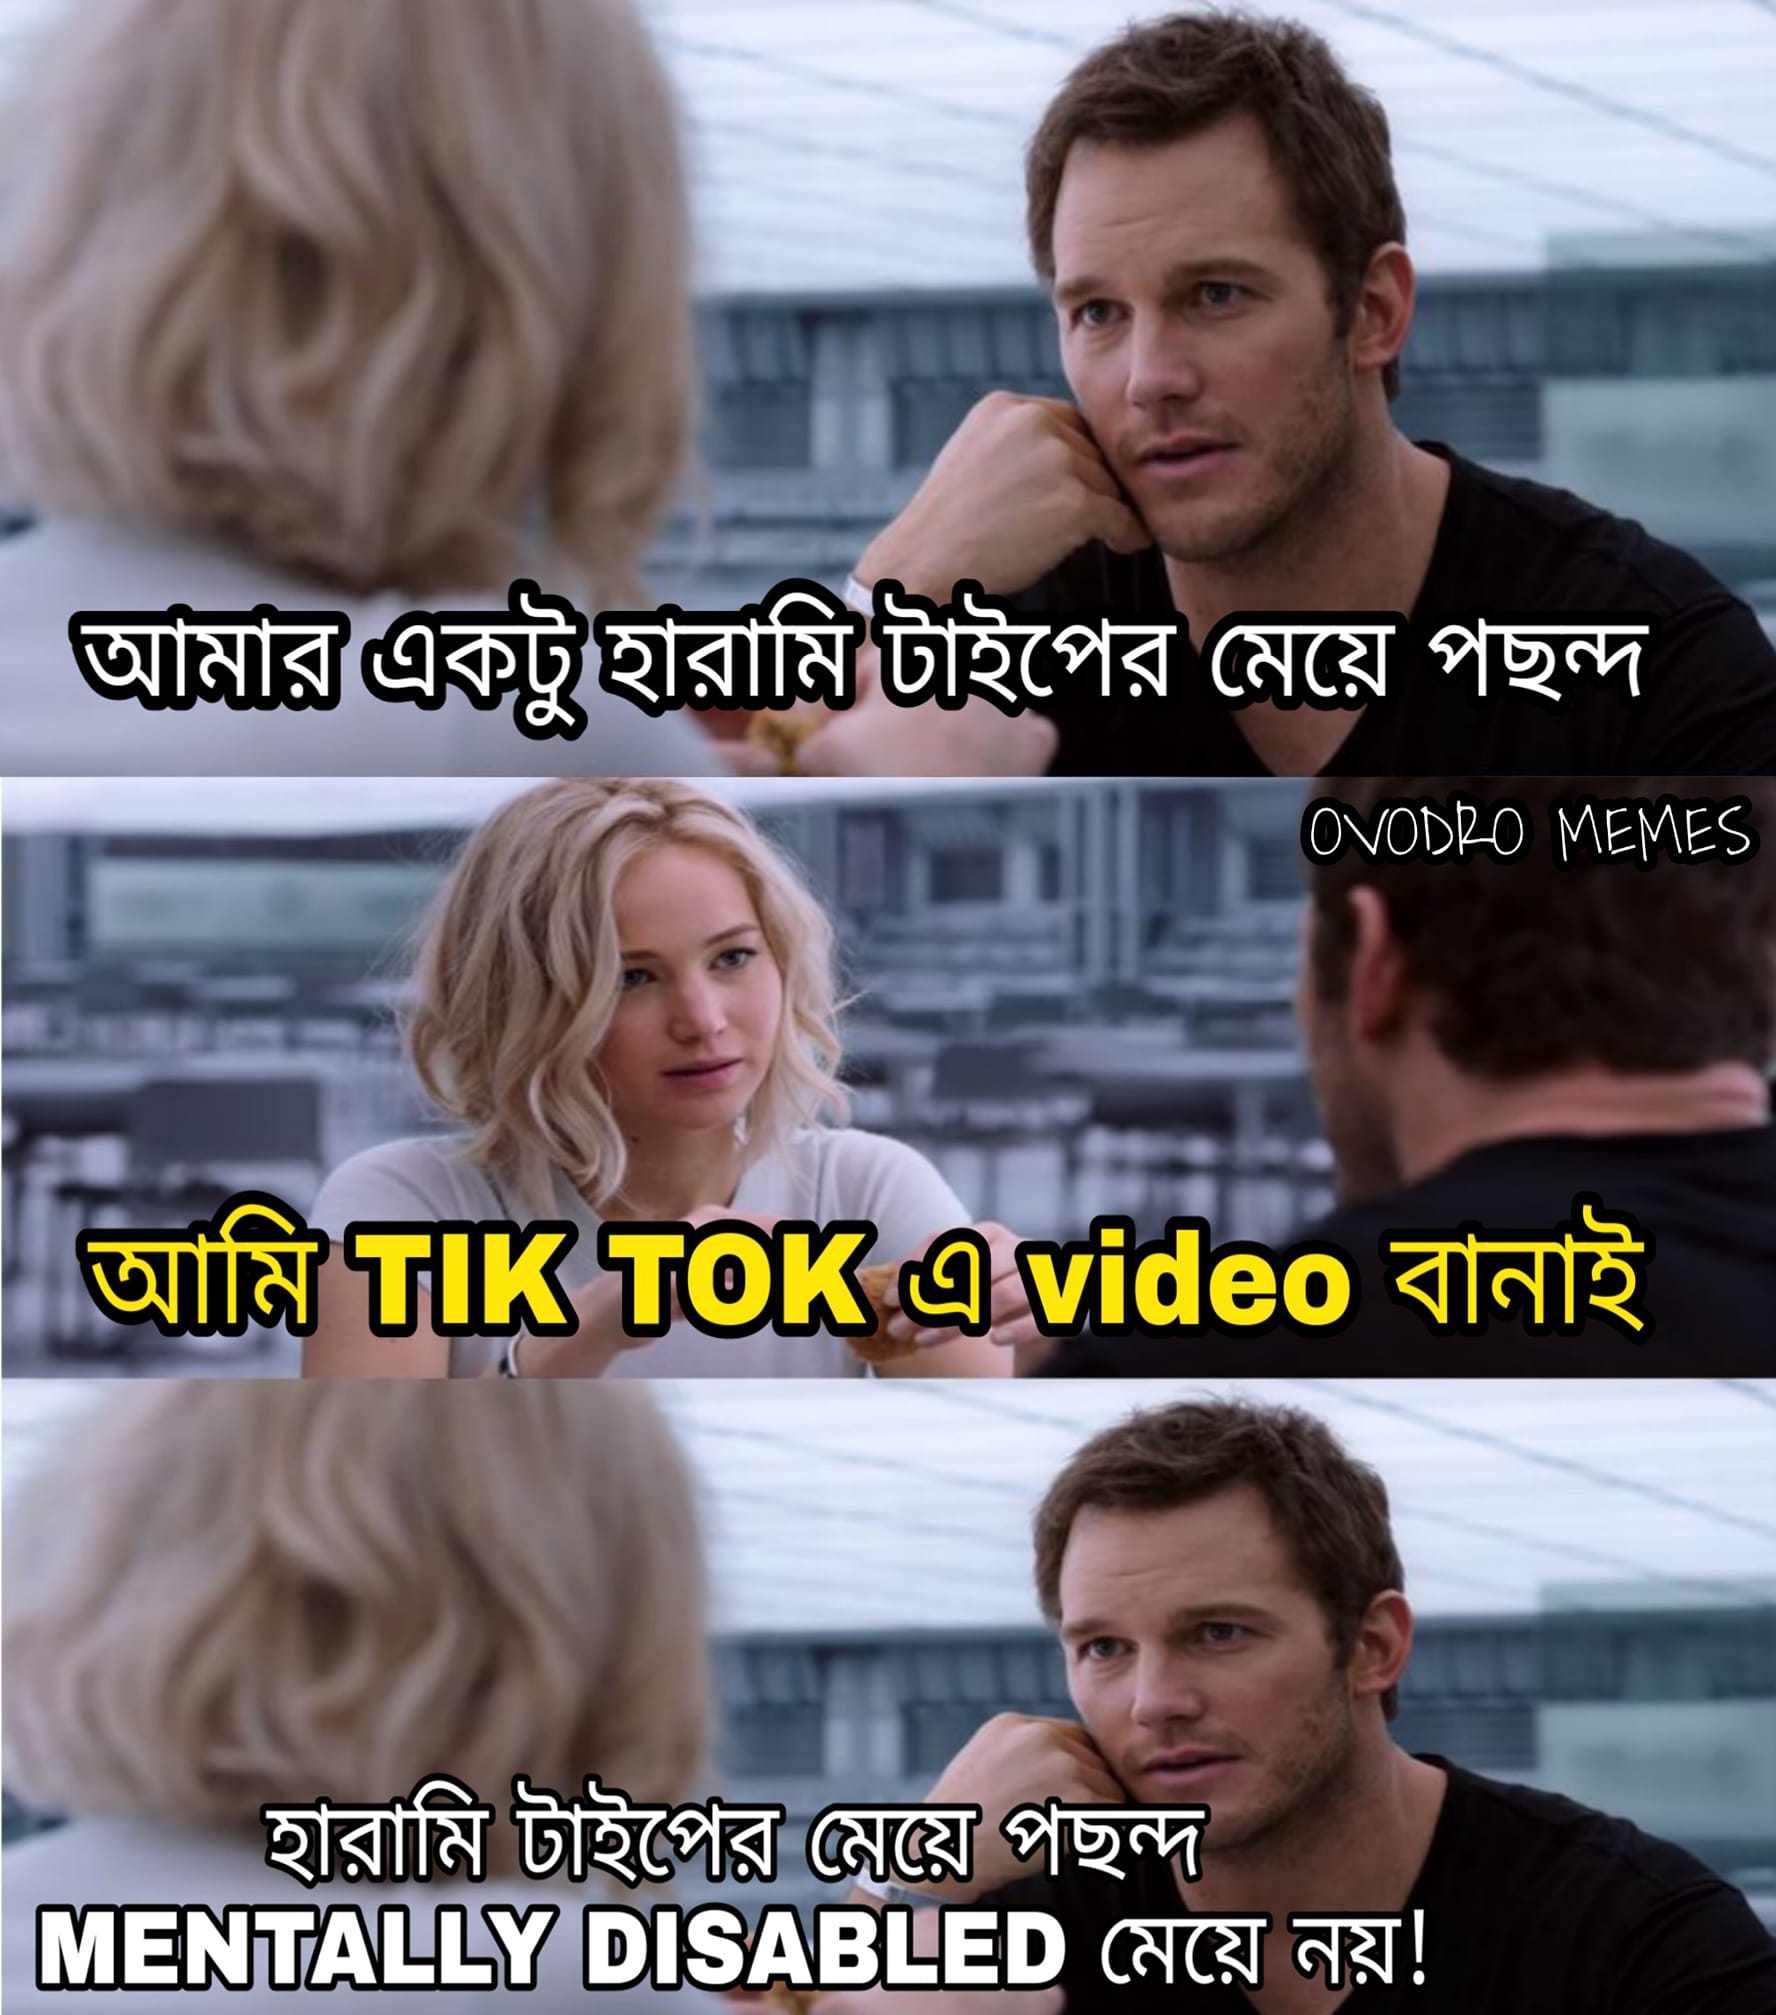
Caption: আমার একটু হারামি টাইপের মেয়ে পছন্দ   আমি TIK TOK এ video বানাই   হারামি টাইপের মেয়ে পছন্দ  MENTALLY DISABLED  মেয়ে নয় !
Label: hate